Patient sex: F
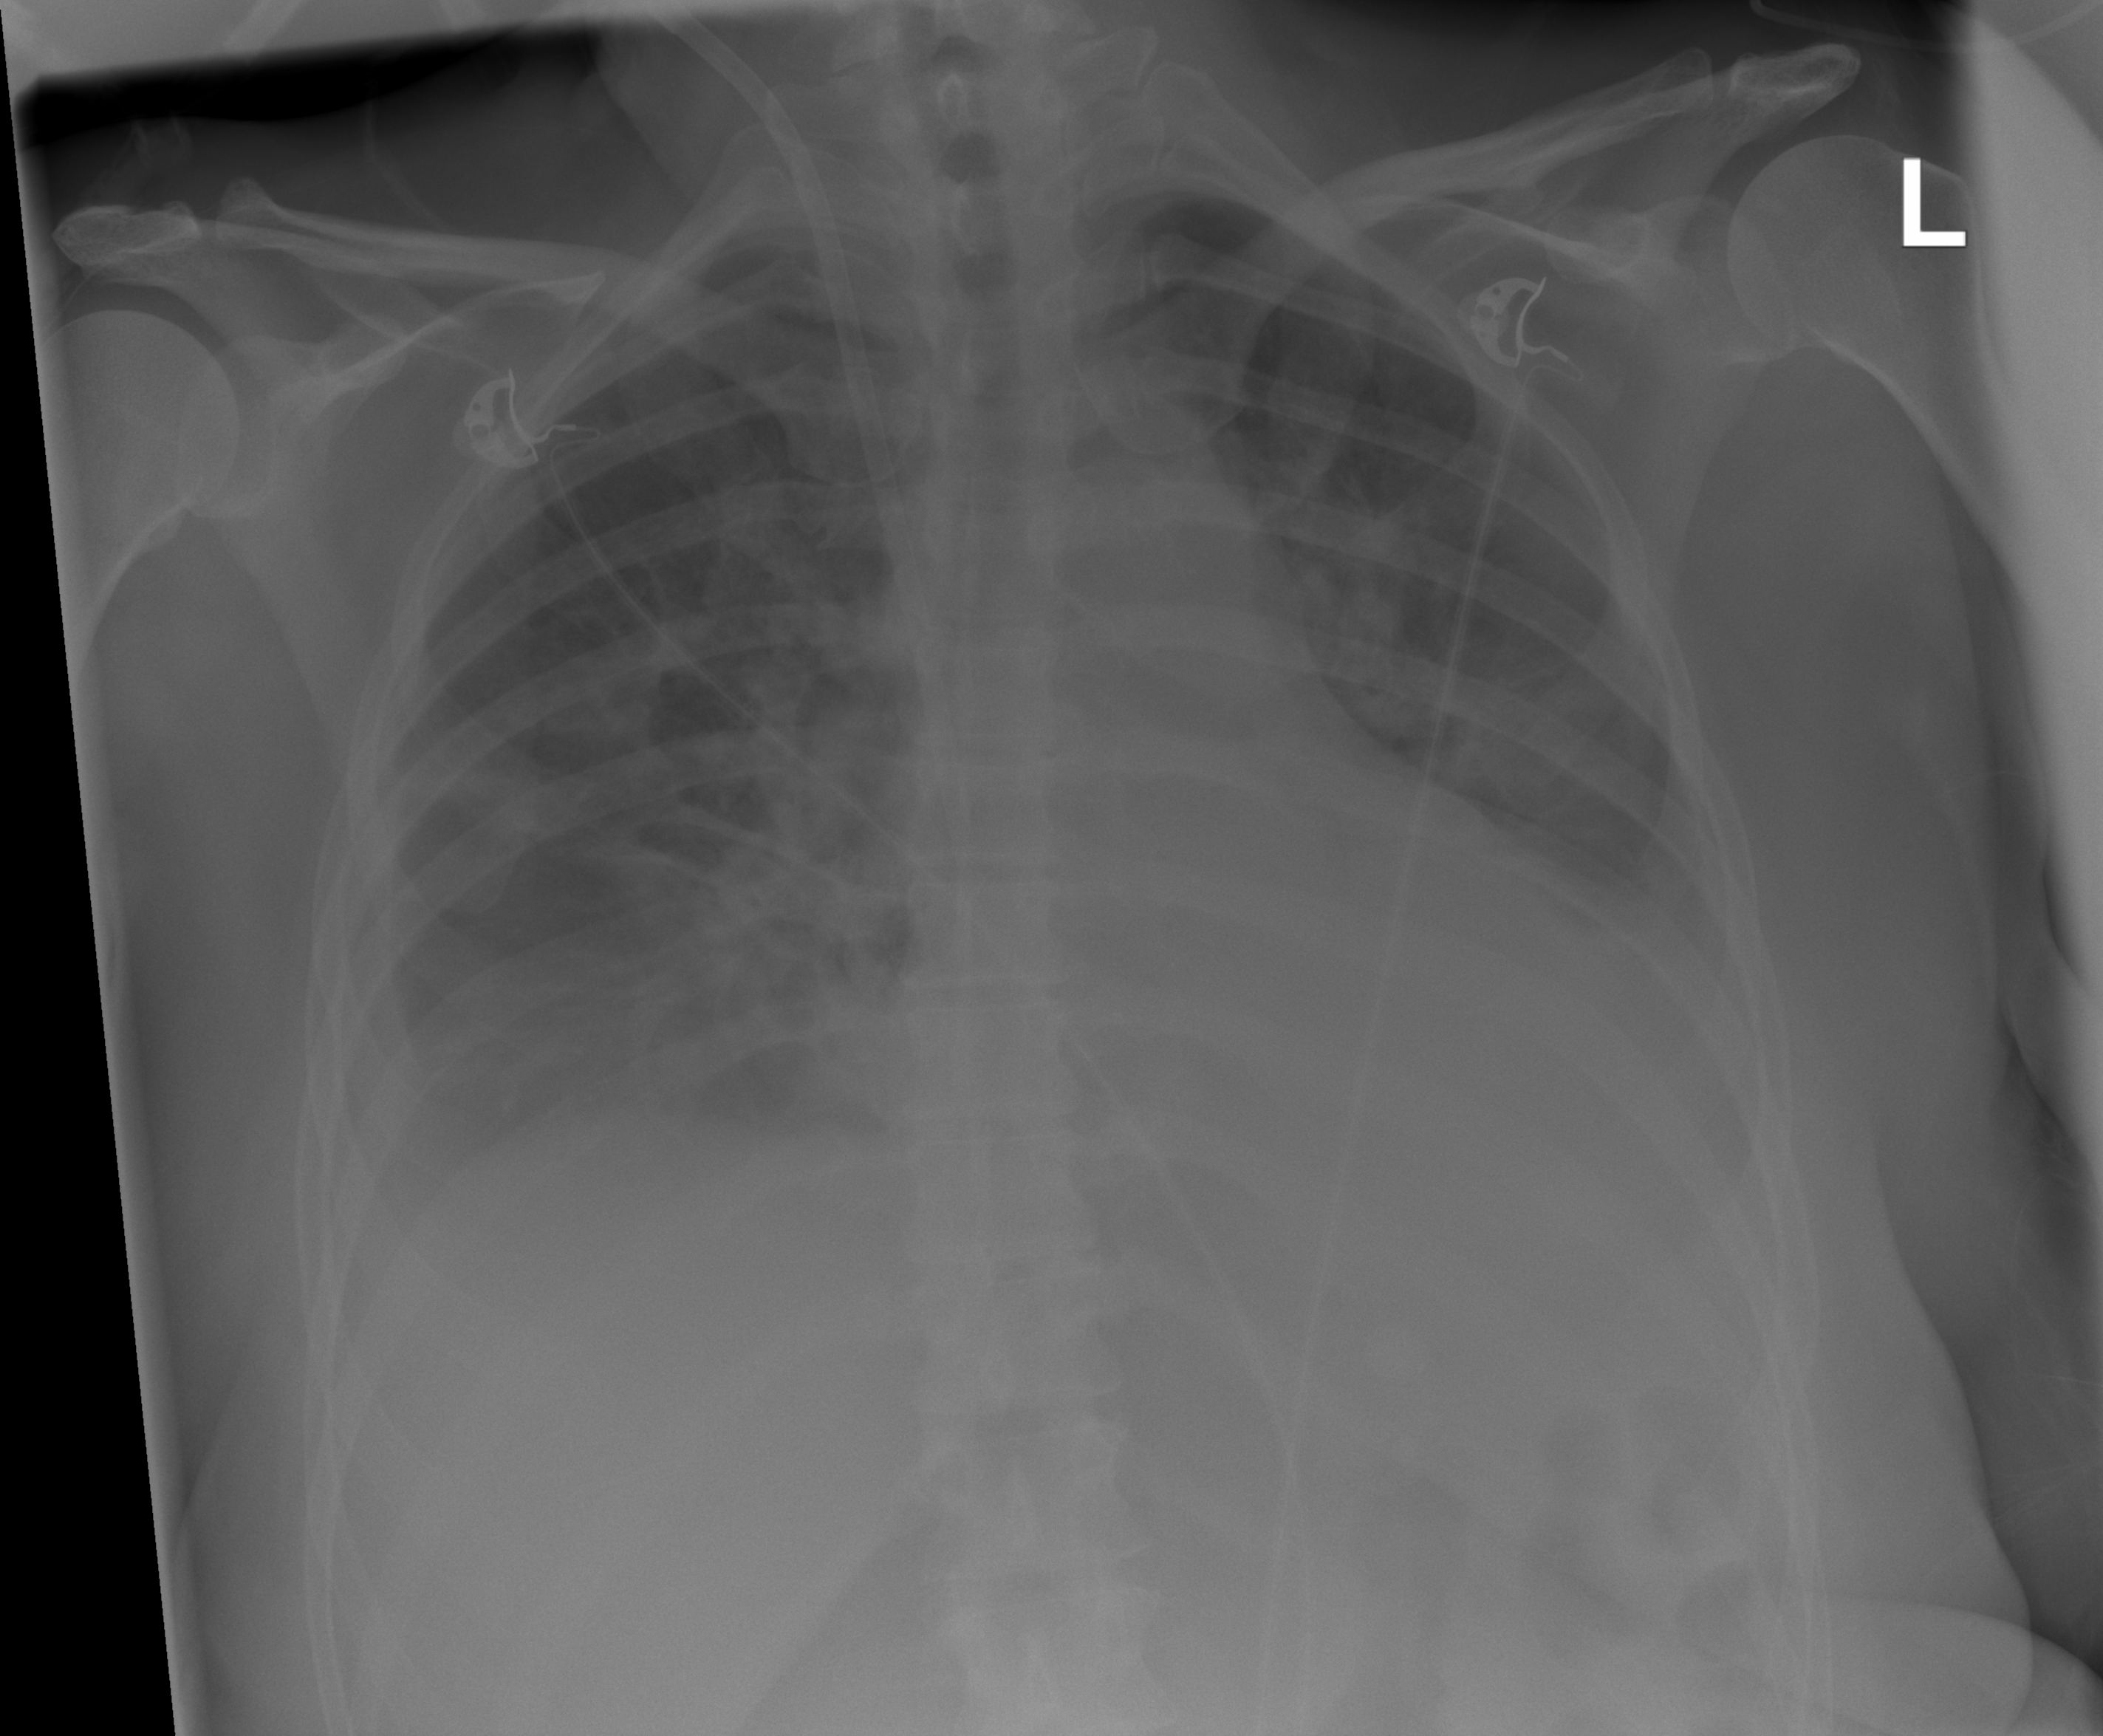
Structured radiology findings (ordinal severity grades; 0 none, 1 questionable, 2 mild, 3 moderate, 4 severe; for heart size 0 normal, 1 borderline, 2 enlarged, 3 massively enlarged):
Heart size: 2
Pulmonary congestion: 2
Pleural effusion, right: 2
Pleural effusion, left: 2
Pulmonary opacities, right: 2
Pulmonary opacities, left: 2
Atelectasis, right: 2
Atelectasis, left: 2